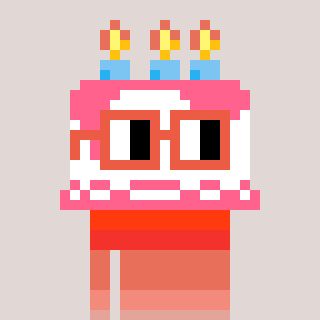
a pixel art character with square orange glasses, a cake-shaped head and a yellow-colored body on a warm background